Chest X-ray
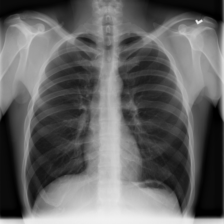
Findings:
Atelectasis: negative
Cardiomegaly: negative
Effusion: negative
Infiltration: negative
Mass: negative
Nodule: negative
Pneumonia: negative
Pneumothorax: negative
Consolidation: negative
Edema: negative
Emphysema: negative
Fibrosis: negative
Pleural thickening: negative
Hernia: negative